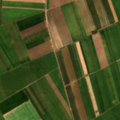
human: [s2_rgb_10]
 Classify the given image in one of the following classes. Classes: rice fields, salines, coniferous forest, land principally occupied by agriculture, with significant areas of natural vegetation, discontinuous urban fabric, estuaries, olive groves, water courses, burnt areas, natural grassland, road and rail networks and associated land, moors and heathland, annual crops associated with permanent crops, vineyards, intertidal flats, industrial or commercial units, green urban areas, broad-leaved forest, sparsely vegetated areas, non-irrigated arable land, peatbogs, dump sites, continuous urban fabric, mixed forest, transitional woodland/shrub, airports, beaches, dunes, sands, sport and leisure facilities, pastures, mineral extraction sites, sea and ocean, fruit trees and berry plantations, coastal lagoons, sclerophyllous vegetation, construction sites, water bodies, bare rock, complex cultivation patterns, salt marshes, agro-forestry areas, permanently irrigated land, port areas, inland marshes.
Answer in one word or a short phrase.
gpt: non-irrigated arable land